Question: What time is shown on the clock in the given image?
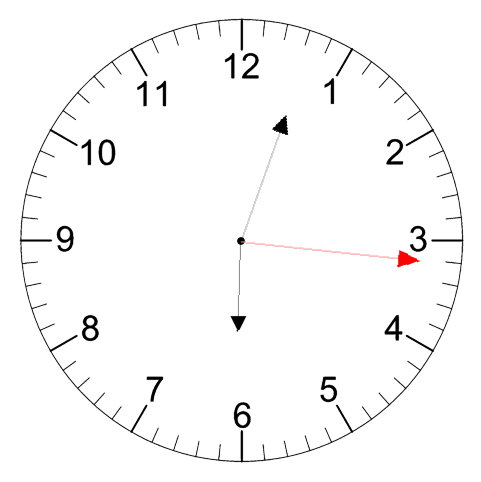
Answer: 06:03:16